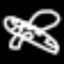
Label: airplane